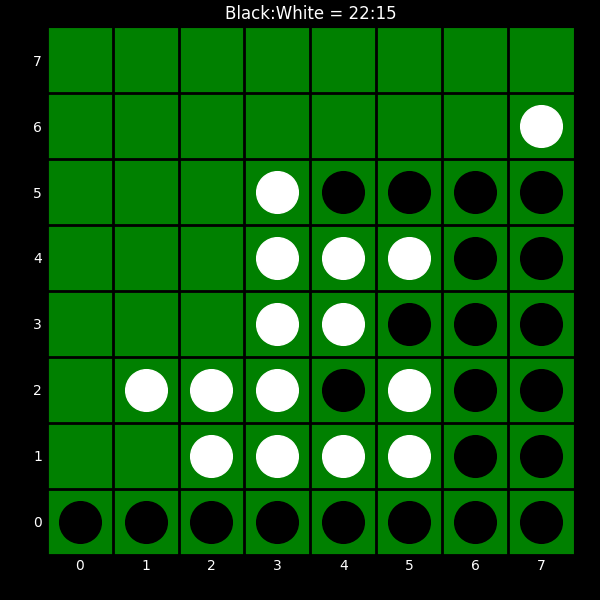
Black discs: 22
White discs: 15